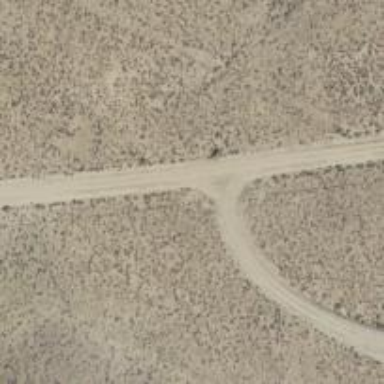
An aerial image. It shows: Service road.